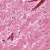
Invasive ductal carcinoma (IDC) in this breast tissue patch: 0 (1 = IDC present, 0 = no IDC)